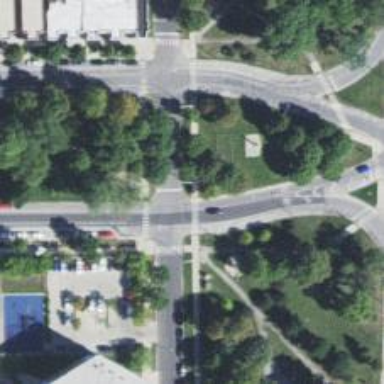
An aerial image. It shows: Footway located on traffic island.